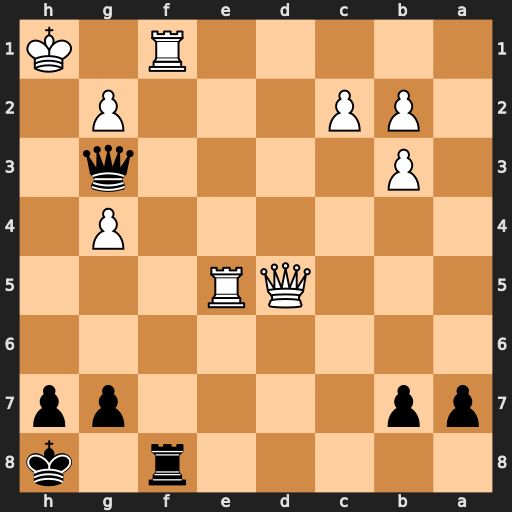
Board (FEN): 5r1k/pp4pp/8/3QR3/6P1/1P4q1/1PP3P1/5R1K
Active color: b
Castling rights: -
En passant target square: -
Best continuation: Rxf1#